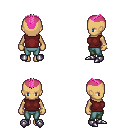
a pixel art fantasy rpg character, female body template, human, tanned skin, maroon sleeveless shirt, teal pants, pink short mohawk hairstyle, bracelets, metal boots, four views (front, back, left, right), 2x2 character sprite sheet, small pixel art, hard edges, no anti-aliasing